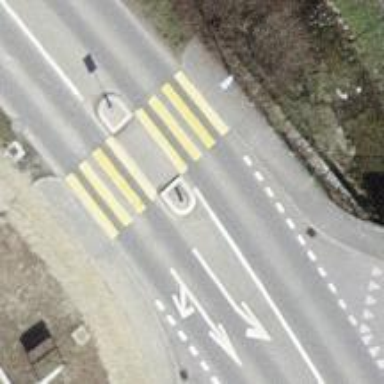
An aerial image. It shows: Uncontrolled crossing with pedestrian island.